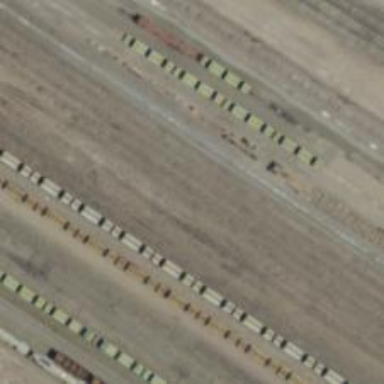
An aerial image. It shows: Railway siding for service.